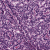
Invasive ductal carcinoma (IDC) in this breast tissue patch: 1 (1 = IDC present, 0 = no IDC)